Question: In our stack, we use neo4j and have encountered classical performance issues : application is slow as hell as soon as it requires data from <URL>.
Listening only my courage (pun intended) I started JVisualVM and done a profiling of application.
This application is hosted in a JavaEE server (Glassfish) and uses a quasi-semantic stack made of <URL>.
Like this screenshot suggests, there is strong evidence that there is a bottleneck in neo4j data retrieval.

My question is double, but simple.
1. Is that performance level normal ? (I guess no)
2. What can I do to improve those performances ?
here are some informations regarding the test procdure that should enlighten both of you.
My graph structure is, to me, unknown : as I'm using Empire-RDF on top of Blueprints/Sesame/Neo4J, I only know the Java objects I'm manipulating, which are ten intereconnected classes, and they unfortunatly are at the very core of our buisness, so I can't disclose them.
Consider, for the sake of this example, they create a tree of visual elements linked to entities representing URI targets.
I have a maven test that runs a combination of read/write operation (I will say there is between 20 and 50 JPA operations involved). This maven test runs in 300 .
On a lower level,
- - - <URL>- - -
As a last world, diving into jVisualVM sampler reveals most of the application time is spent in those 'NodeManager#getNodeForProxy' calls.
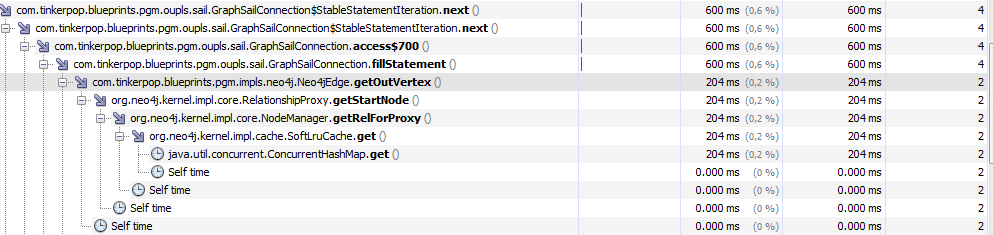
Answer: OK, time to put an end to that joke, and thanks to both Mike who helped me.
Performance problem was not neo4J 1.5 fault, nor Empire, neither Blueprints one, but rather my poor understanding of my own persistence stack.
Do you remember I said used neo4j instance was obtained from a JCA connector ?
Well, I used version 0.2 of that connector, which worked with neo4j 1.4 ... Yes, 1.4 !
Fortunatly, I already had prepared an upgrade of that version, allowing me to send parameters directly to neo4j (like setting cache_type). So <URL>, bundled it, deployed it to my local repository, integrated it into my domain, tested, and ... success ! a improvement of performances !